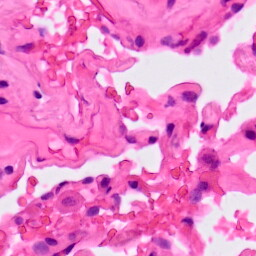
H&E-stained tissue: Lung